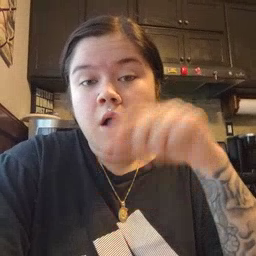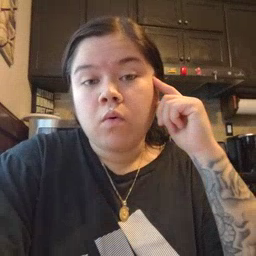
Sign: down